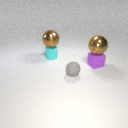
large brown metal sphere to the left of large brown metal sphere